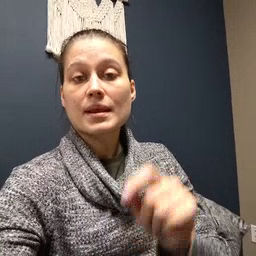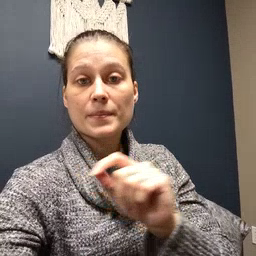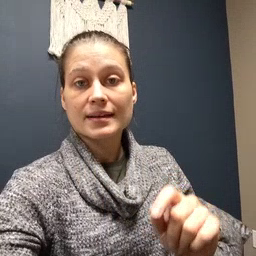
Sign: pen